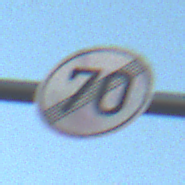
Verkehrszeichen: EndeGeschwindigkeit70
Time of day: SunriseSunset
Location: Outdoor (Nature)
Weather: Clear
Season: Winter
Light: Natural